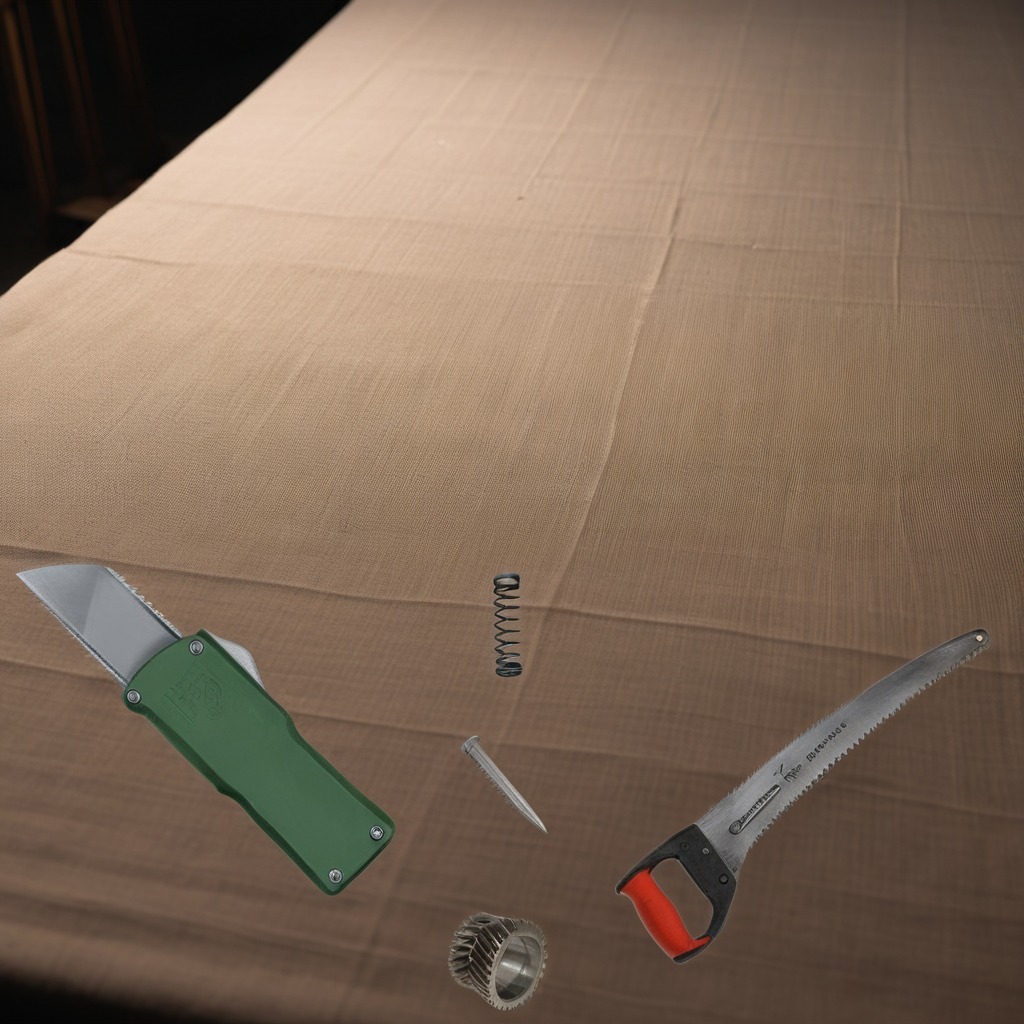
A steel gear with teeth, a utility knife, an iron nail, a coiled metal spring, and a handheld metal saw are lying on the wooden table.